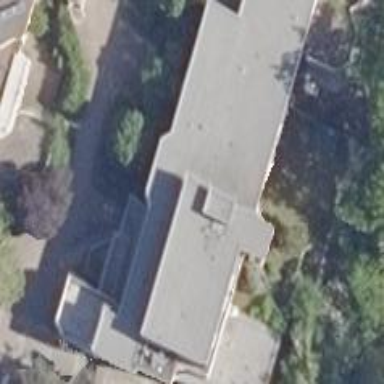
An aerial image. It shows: Healthcare center.